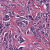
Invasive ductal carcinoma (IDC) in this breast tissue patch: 1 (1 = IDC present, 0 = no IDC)